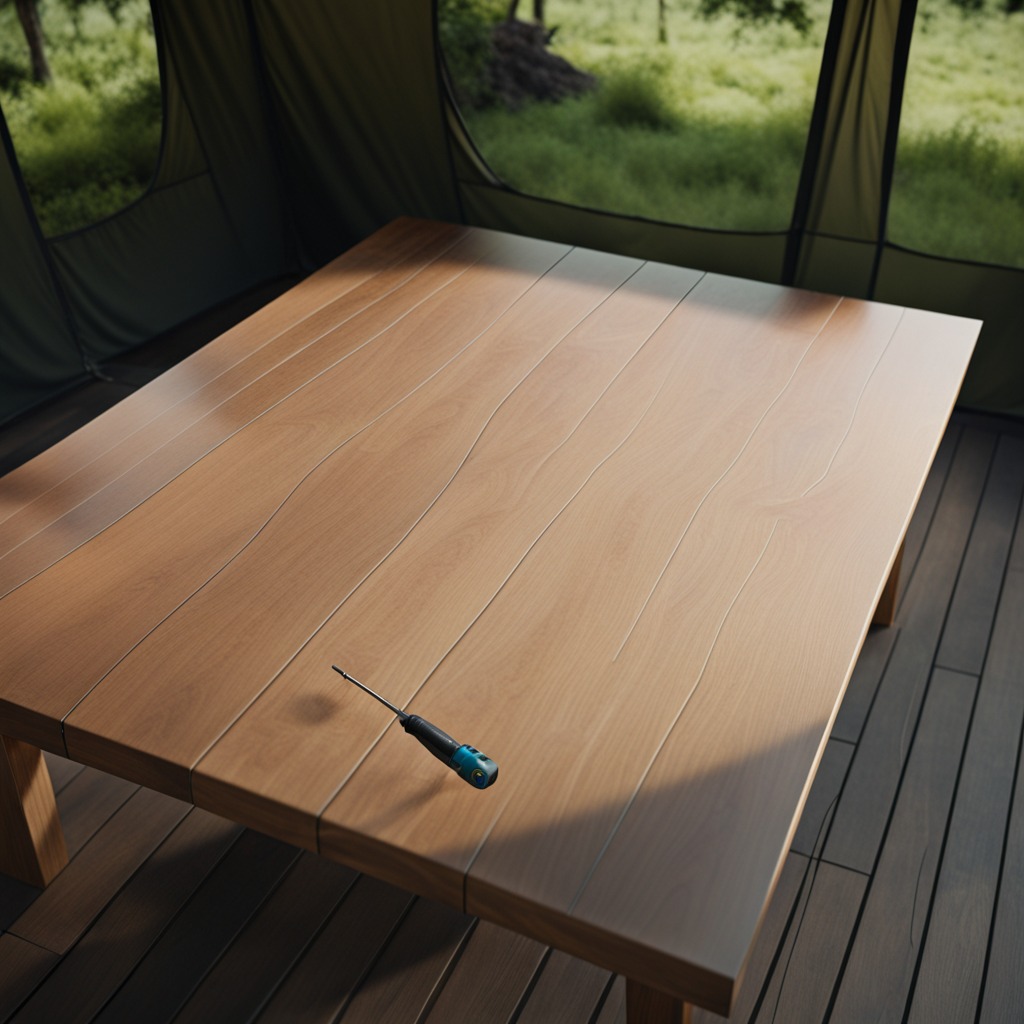
A screwdriver is lying on a wooden table inside a jungle field workshop tent.